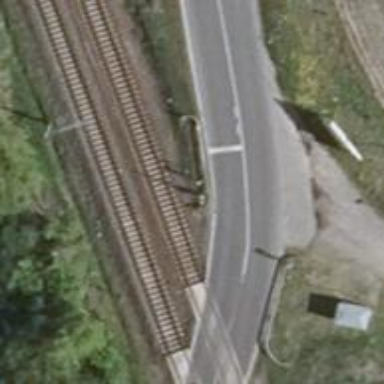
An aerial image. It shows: Railway signal.